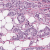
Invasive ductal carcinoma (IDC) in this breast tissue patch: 1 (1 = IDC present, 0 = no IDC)